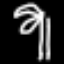
Label: palm tree